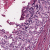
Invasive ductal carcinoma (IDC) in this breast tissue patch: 0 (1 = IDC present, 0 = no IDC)